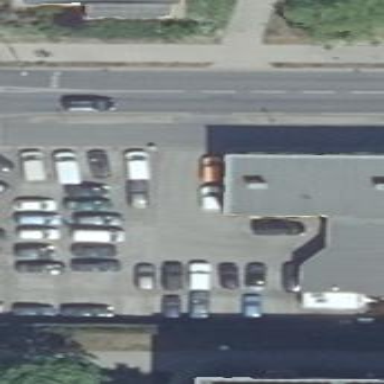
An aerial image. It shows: Building that houses car shop.